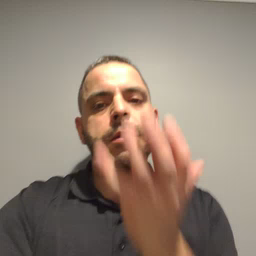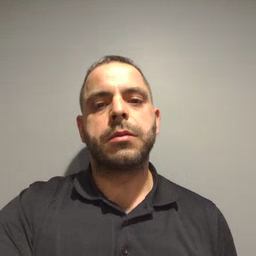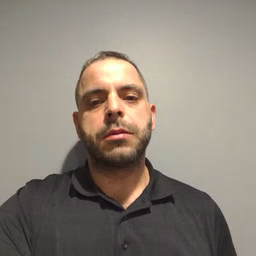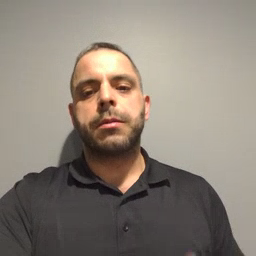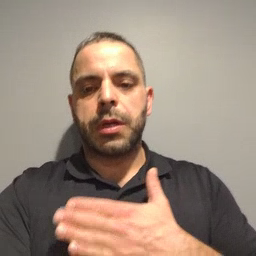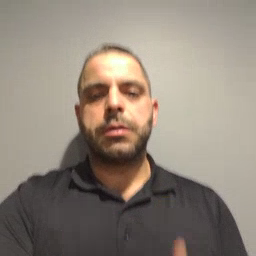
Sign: minemy